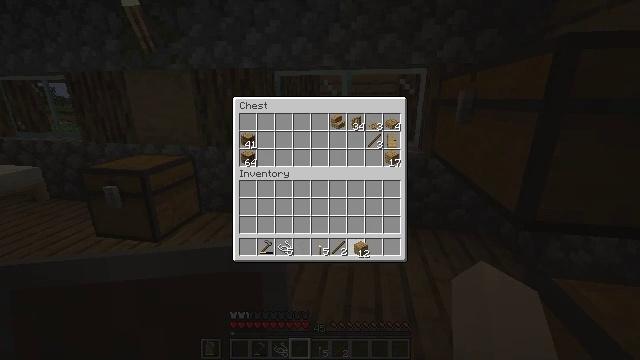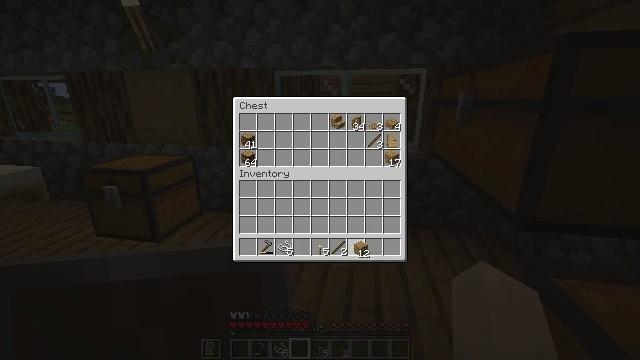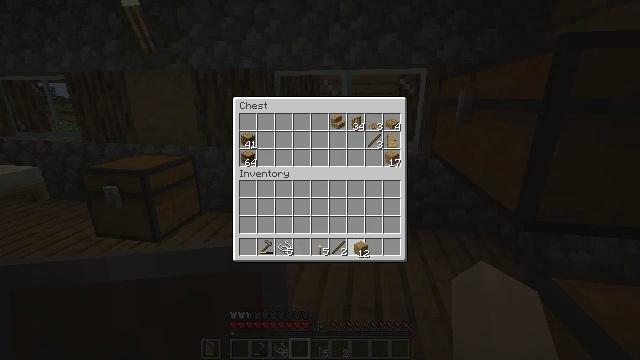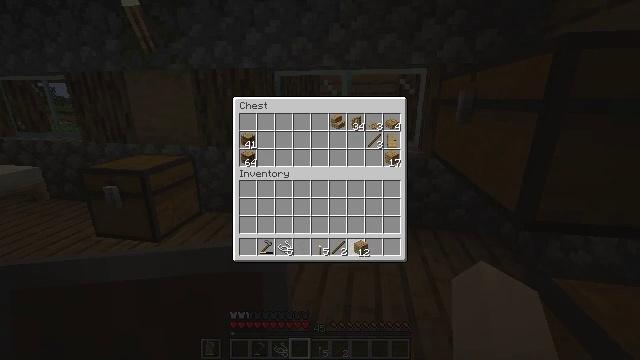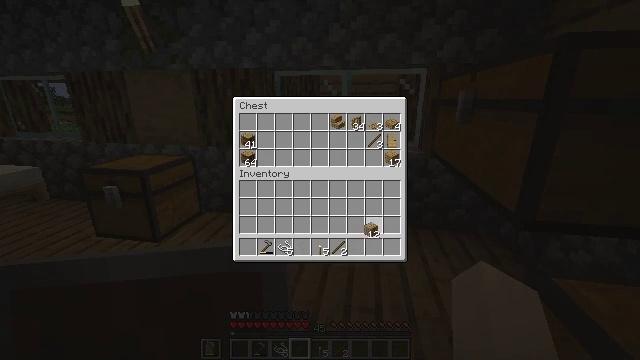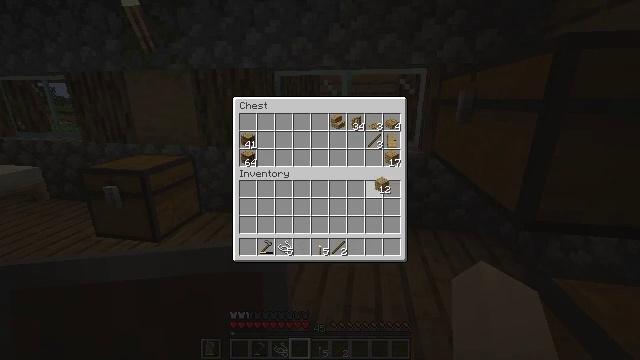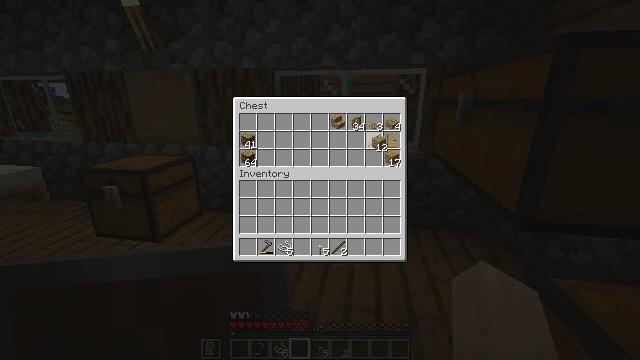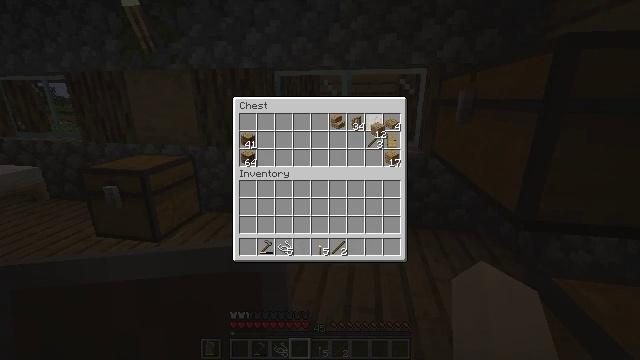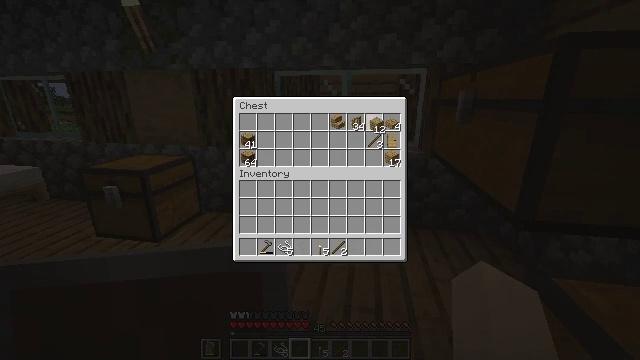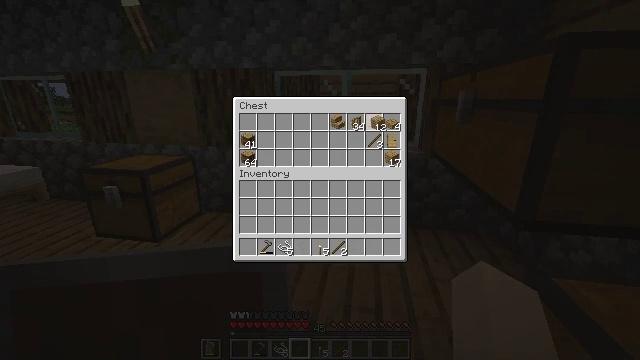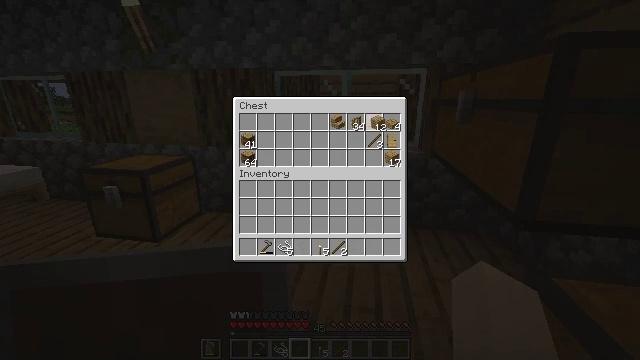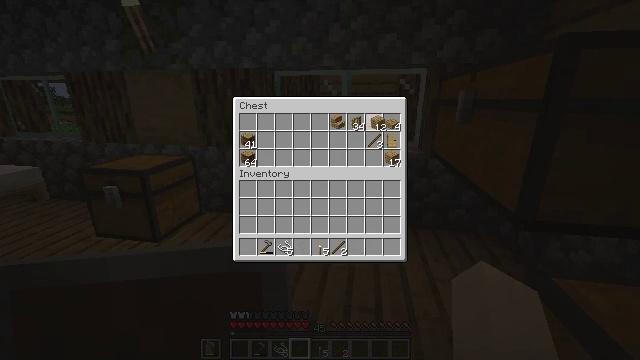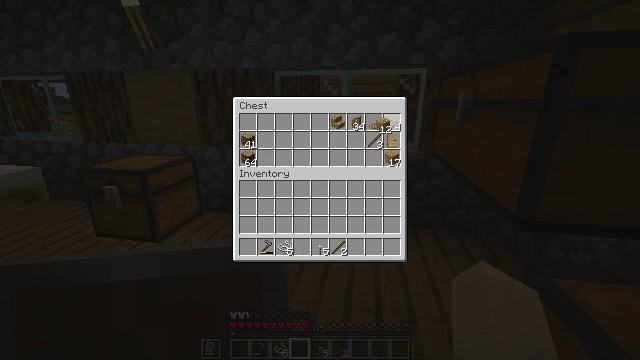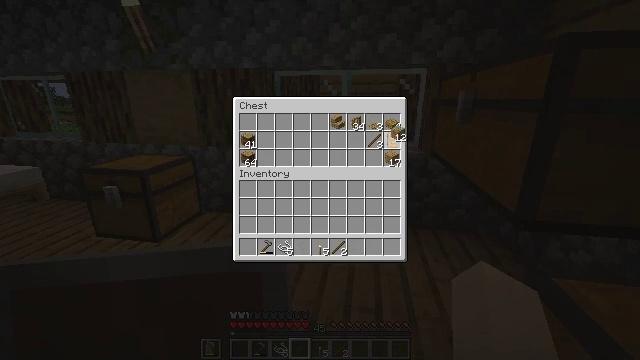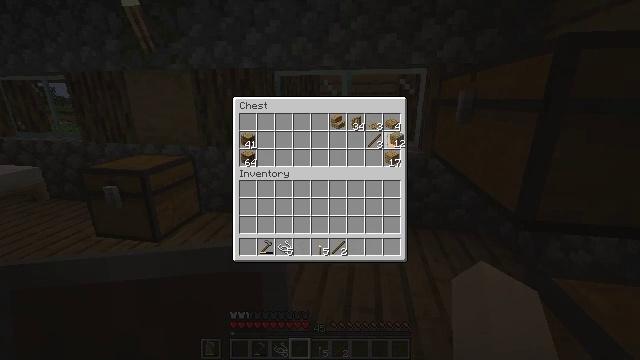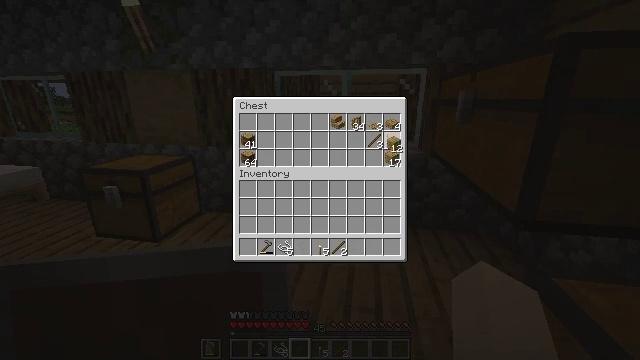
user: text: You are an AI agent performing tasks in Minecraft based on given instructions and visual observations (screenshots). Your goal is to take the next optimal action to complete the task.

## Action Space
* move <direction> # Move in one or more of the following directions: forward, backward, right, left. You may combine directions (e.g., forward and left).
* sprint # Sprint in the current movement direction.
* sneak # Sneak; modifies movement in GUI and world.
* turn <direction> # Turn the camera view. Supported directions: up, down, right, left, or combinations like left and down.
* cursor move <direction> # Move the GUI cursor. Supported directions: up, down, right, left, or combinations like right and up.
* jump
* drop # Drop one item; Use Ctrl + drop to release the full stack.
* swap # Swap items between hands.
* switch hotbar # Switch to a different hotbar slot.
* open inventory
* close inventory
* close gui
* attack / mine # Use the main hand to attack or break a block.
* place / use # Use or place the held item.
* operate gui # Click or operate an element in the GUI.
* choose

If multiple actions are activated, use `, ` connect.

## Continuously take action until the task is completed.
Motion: motion action
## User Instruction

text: Break the pumpkin to collect it.
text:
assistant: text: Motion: operate gui
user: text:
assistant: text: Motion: operate gui
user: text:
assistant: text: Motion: no_op
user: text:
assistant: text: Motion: cursor move right and up
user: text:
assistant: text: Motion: cursor move right and up
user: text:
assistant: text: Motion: cursor move up
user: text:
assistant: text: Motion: cursor move up
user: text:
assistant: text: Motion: no_op
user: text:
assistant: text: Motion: no_op
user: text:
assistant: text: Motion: no_op
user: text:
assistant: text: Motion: no_op
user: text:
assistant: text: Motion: no_op
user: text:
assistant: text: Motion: cursor move right and down
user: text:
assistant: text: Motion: no_op
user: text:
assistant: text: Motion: no_op
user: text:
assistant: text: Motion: no_op
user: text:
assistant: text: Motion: no_op
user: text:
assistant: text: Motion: no_op
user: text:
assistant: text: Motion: no_op
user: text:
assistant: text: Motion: operate gui
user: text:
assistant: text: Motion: operate gui
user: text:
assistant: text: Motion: operate gui
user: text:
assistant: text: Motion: operate gui
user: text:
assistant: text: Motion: no_op
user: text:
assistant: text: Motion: no_op
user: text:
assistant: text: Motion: no_op
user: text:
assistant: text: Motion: cursor move down
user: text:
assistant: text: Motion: cursor move left and down
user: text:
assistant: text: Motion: cursor move left and down
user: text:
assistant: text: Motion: no_op